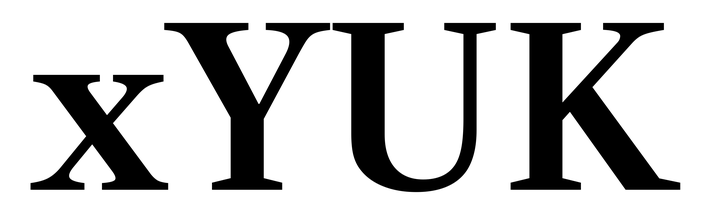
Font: LibreCaslonText_SemiBold